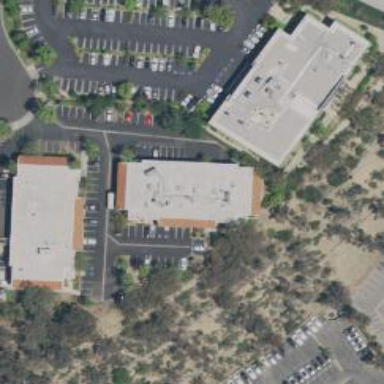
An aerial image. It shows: Commercial building.